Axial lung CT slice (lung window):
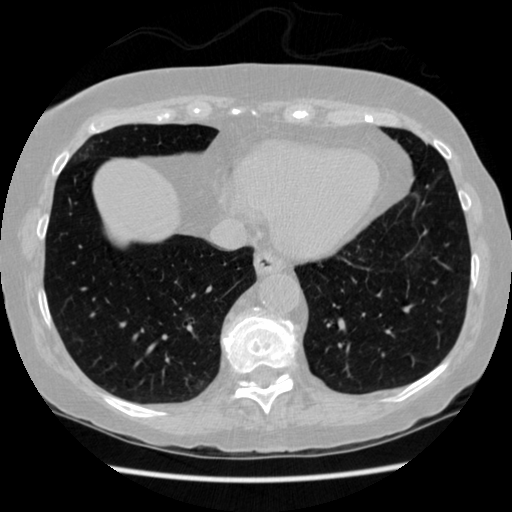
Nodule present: no